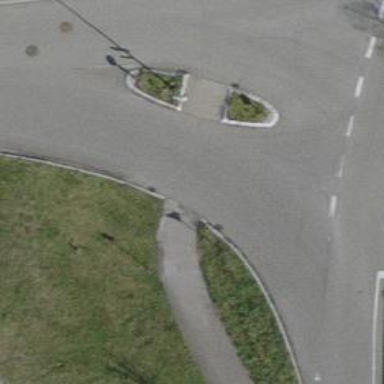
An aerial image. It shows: Asphalt sidewalk path.